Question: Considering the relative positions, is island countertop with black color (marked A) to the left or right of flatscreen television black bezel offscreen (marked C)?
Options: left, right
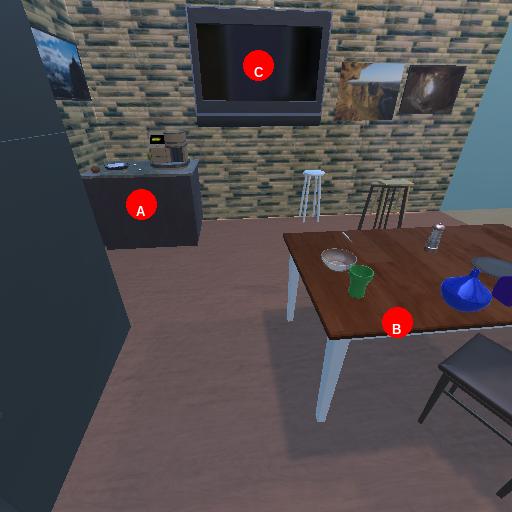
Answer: left